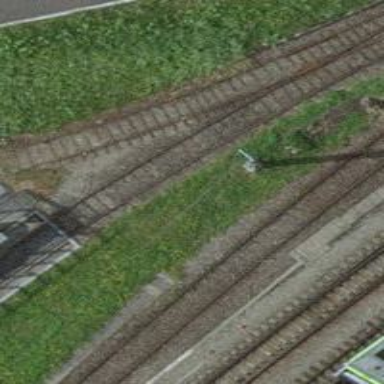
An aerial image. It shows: Single-track railway yard.